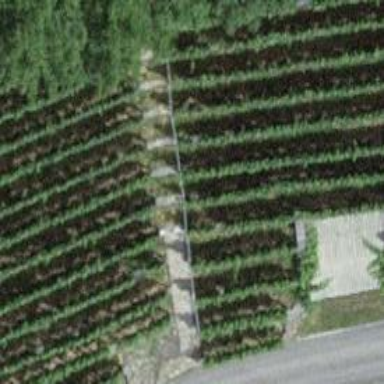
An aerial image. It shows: Vineyard with grape crops.